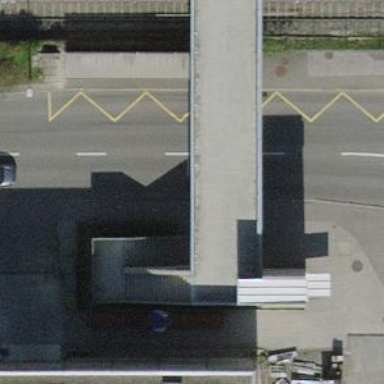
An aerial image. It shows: Concrete steps.